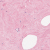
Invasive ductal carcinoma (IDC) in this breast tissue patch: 0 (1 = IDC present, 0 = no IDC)